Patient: sex M, age 42
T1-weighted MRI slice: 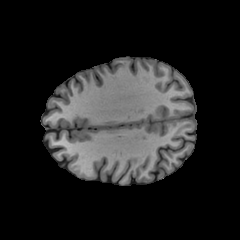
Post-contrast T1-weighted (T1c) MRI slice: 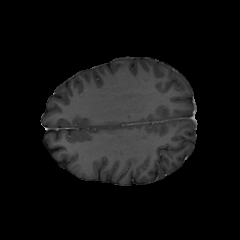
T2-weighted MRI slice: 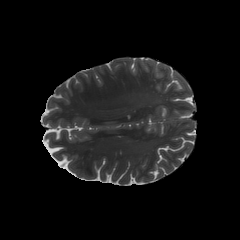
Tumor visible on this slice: no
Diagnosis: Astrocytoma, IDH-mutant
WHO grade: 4